Current action and preconditions to check: trajectory_clear

Your task: For each precondition in the list above, predict whether it will hold at this action.

Consider the current scene as observed from the mobile robot's camera, and analyze the predicted future states of all dynamic agents (e.g., people, animals, vehicles, or any moving entities) within the NEXT SECOND.

IMPORTANT: Only answer "very likely" if you are absolutely certain—based on strong, clear evidence—that a dynamic agent will violate the precondition in the predicted future state. Do NOT answer "very likely" for unlikely, ambiguous, or low-probability risks.

Ask yourself for each precondition: Is there a high probability, with clear and convincing evidence, that the predicted future states of any dynamic agent will interfere with the predicted future state of the currently executing action within the NEXT SECOND, causing that precondition to fail?

Assess the risk level based on these predictions. Use "likely" or "very likely" if motions create a clear risk of interference.

Use "neutral" or "improbable" if agents are nearby but their predicted paths are clearly diverging or non-conflicting.

Failure Risk Categories: "very improbable", "improbable", "neutral", "likely", "very likely"

Answer Format: Output ONLY the probability_of_failure value from these categories: "very improbable", "improbable", "neutral", "likely", "very likely"

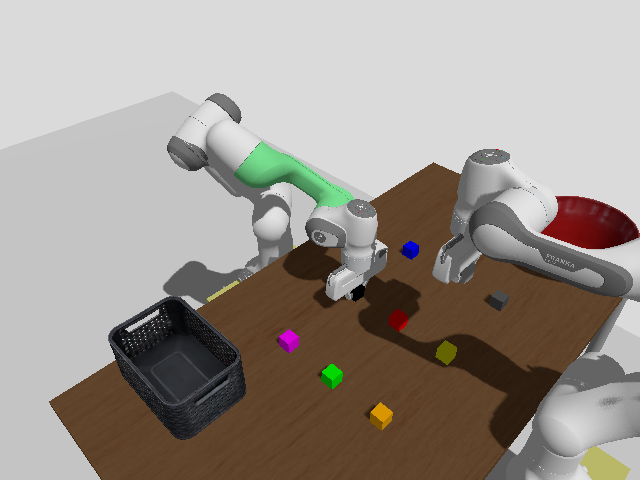

Answer: very improbable